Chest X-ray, AP view. Patient: 59 years old, sex M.
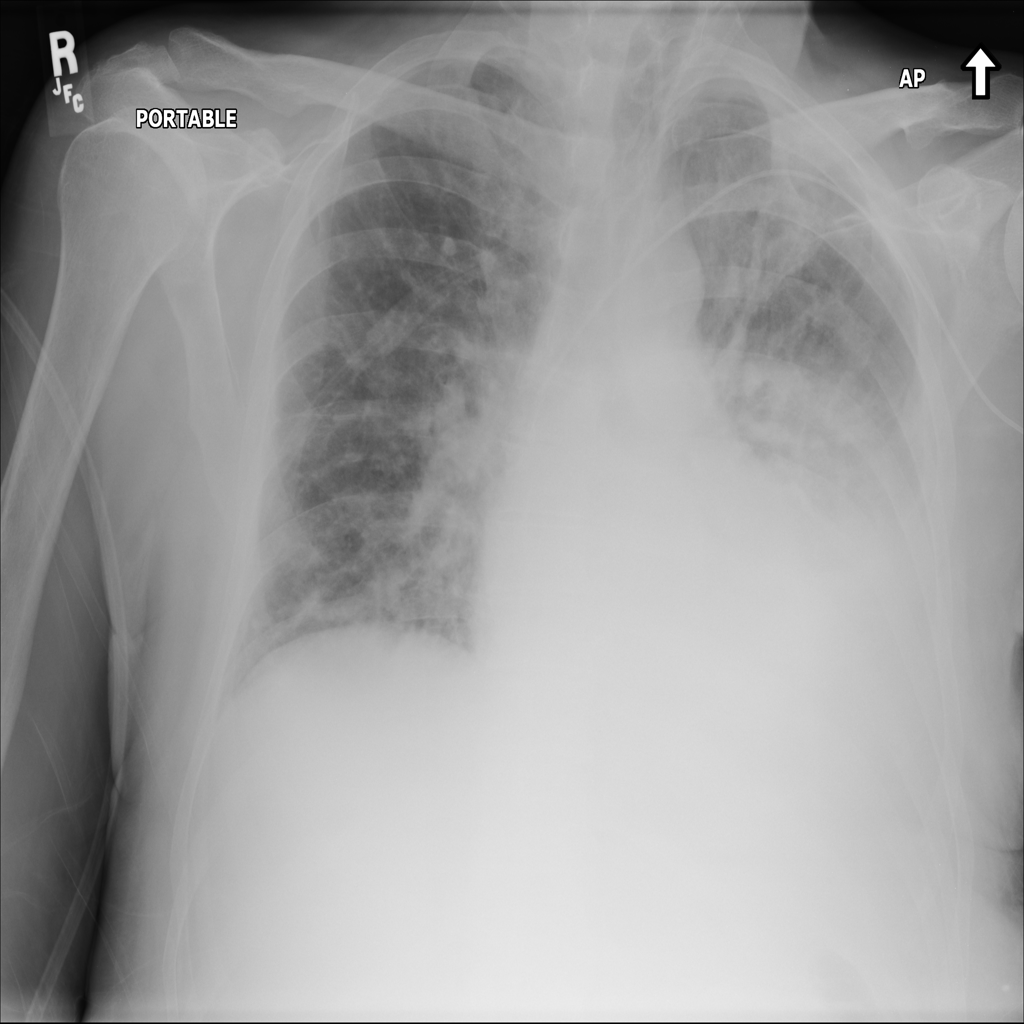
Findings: Atelectasis, Consolidation, Effusion, Mass, Nodule